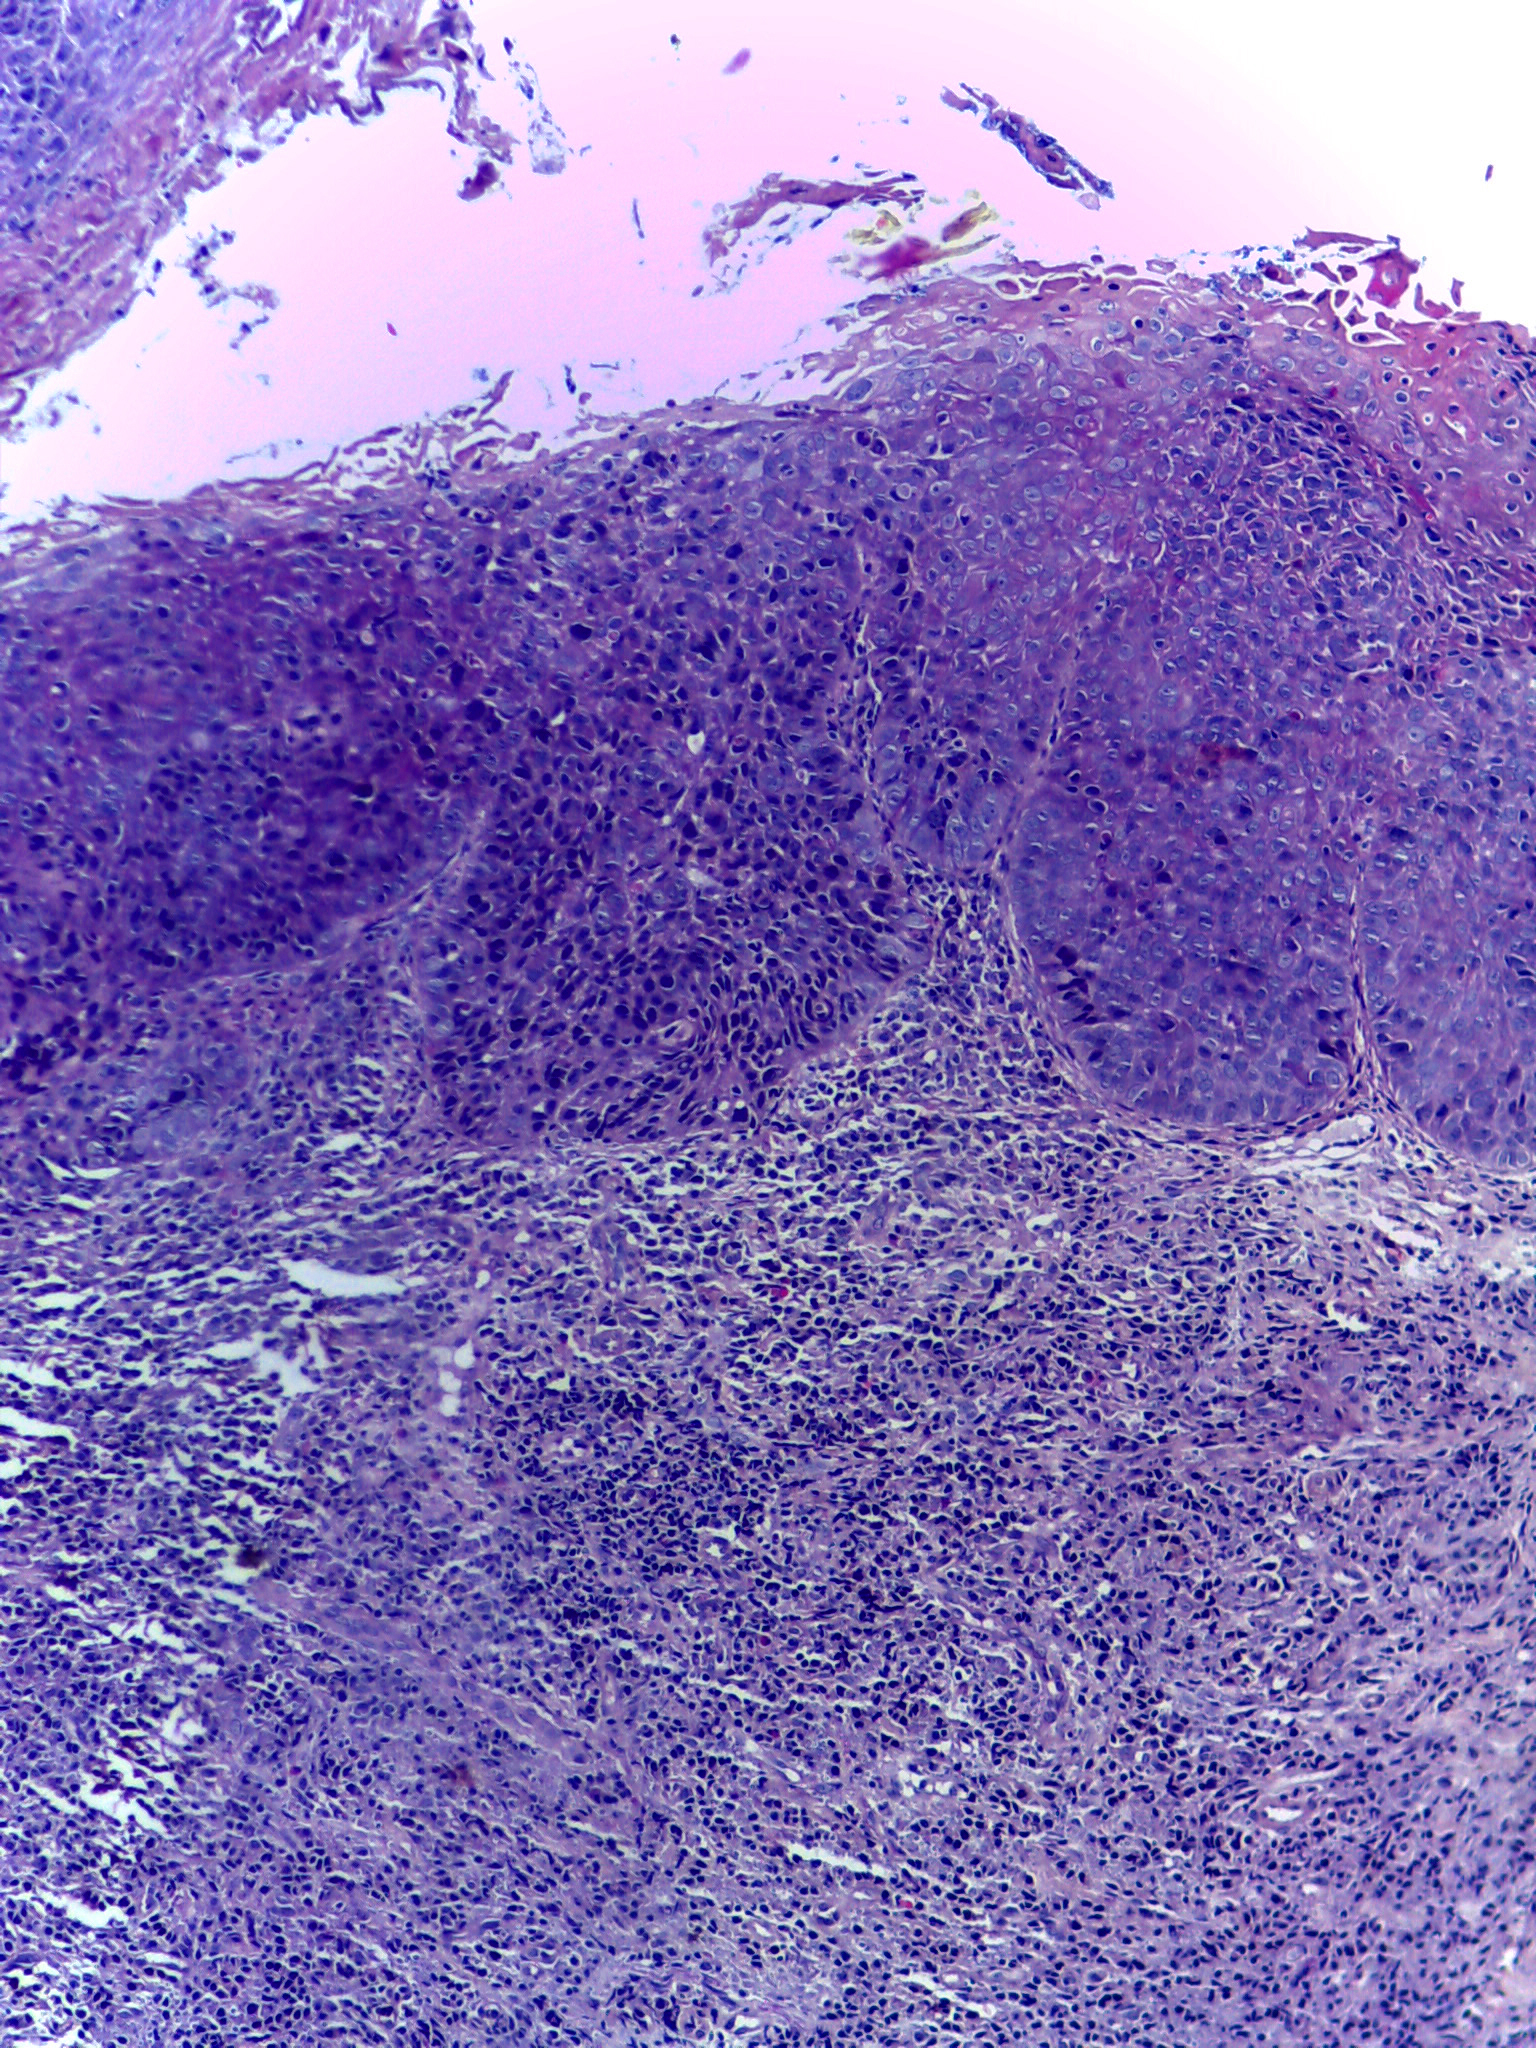
Diagnosis: OSCC